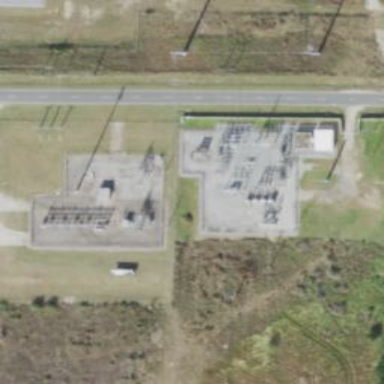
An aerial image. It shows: There is fence around switching substation.